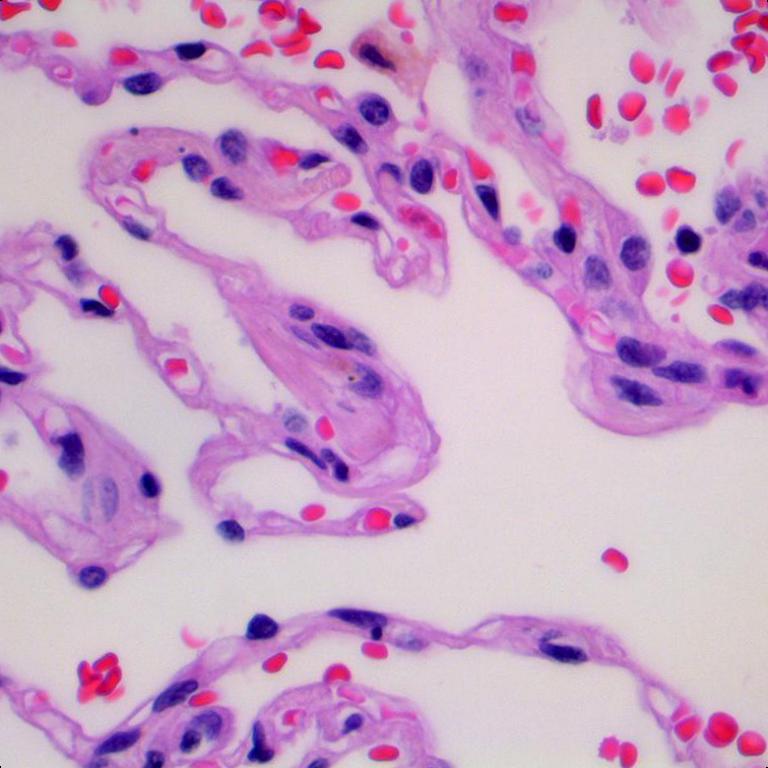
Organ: lung
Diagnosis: benign